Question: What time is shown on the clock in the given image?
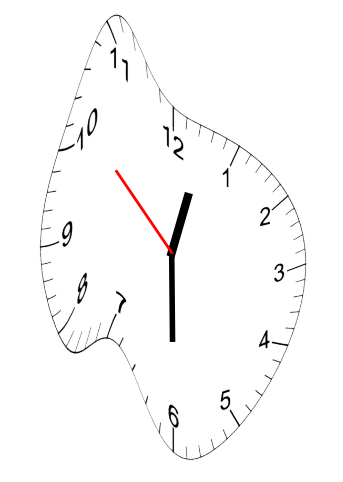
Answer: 12:29:52